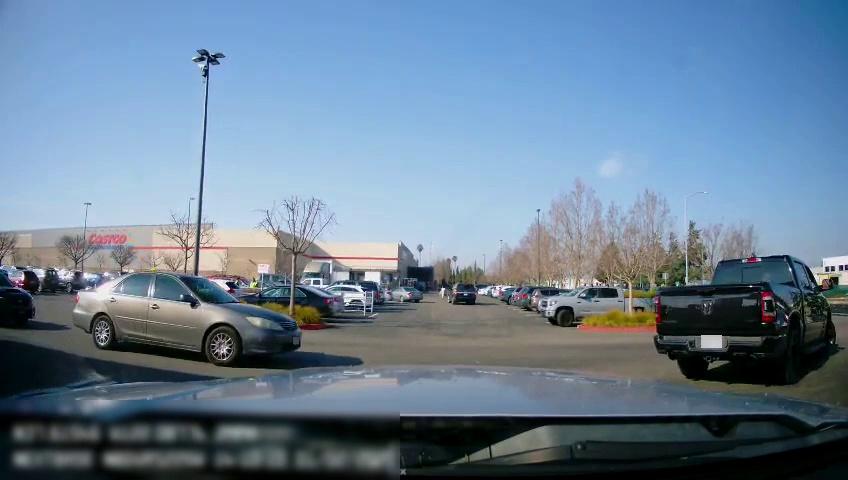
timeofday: Day
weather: Sunny
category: Drivable Space
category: Vehicles | Truck
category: Vehicles | Car
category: Vehicles | Car
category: Vehicles | SUV
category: Vehicles | SUV
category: Vehicles | Truck
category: Vehicles | SUV
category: Vehicles | SUV
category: Vehicles | SUV
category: Vehicles | SUV
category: Vehicles | SUV
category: Vehicles | Car
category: Vehicles | Car
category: Vehicles | Car
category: Vehicles | Car
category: Vehicles | Car
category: Vehicles | SUV
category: Vehicles | Truck
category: Vehicles | Truck
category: Vehicles | SUV
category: Vehicles | SUV
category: Vehicles | SUV
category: Vehicles | SUV